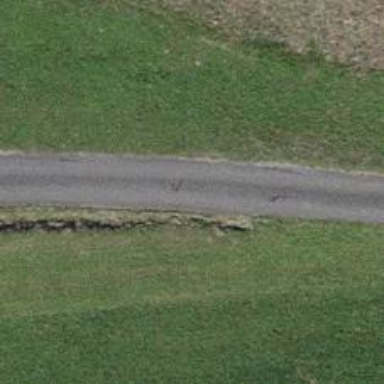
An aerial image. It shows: Well-maintained track road of grade 1.